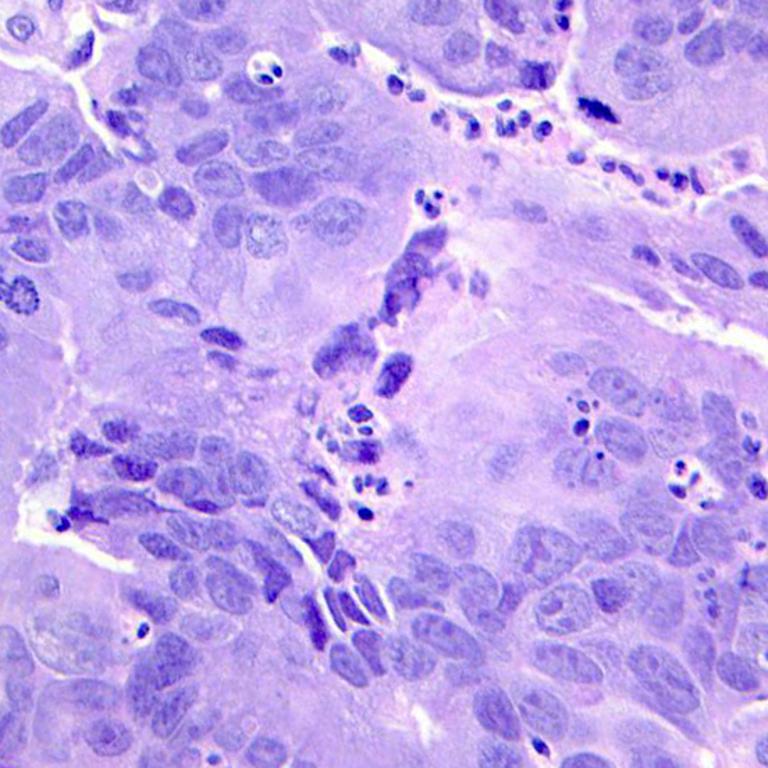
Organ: colon
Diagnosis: adenocarcinomas